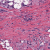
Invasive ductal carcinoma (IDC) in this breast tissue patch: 1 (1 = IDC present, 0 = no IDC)